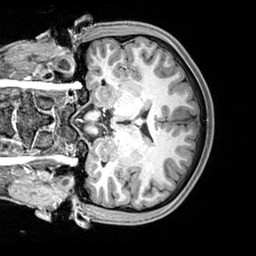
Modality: T1w
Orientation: coronal
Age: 18
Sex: male
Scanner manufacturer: siemens
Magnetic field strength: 3 T
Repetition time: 2.4 s
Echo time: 0.00217 s